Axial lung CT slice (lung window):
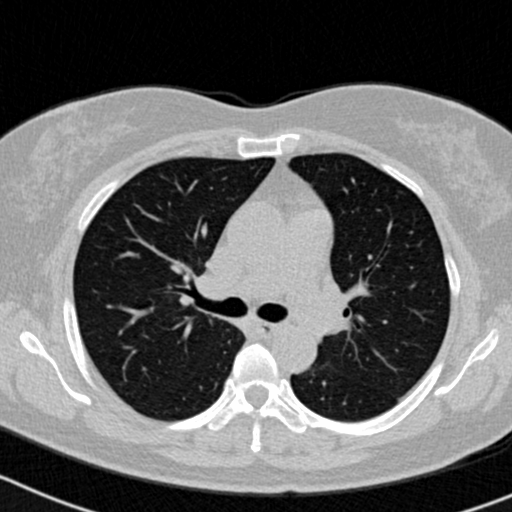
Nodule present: no